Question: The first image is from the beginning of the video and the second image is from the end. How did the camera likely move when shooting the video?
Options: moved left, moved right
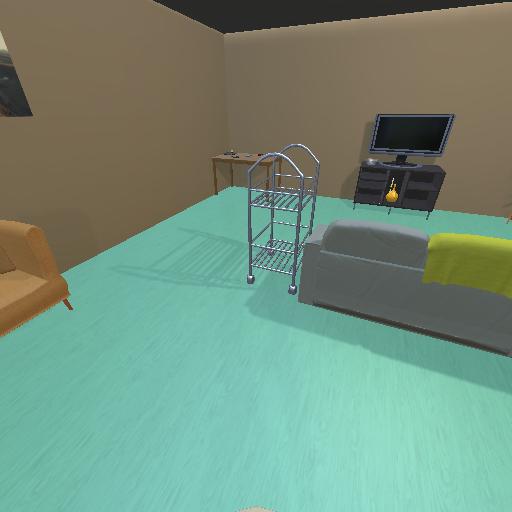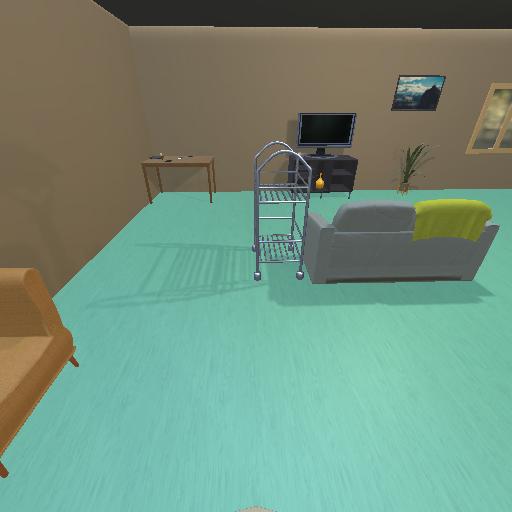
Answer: moved left